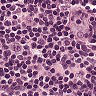
Metastatic tissue present: no